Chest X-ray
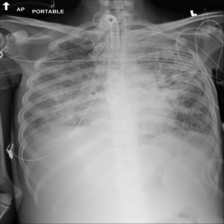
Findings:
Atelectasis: negative
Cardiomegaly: negative
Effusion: negative
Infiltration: negative
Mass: negative
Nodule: negative
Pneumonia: negative
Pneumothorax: negative
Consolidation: negative
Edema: negative
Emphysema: negative
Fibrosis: negative
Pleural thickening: negative
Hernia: negative